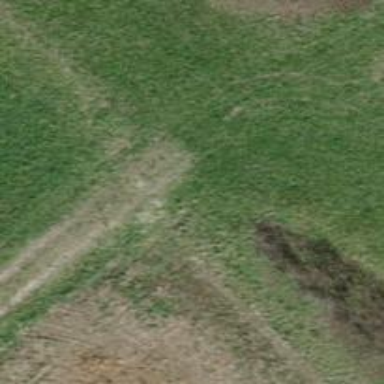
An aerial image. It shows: Unpaved track with grade5 tracktype.